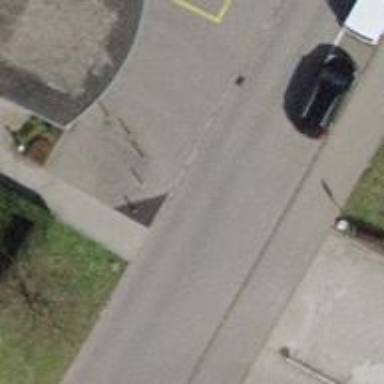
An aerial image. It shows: Bollard.